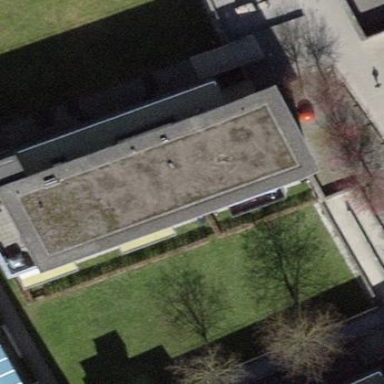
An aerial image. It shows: Apartment building with flat roof design.